RGB frame:
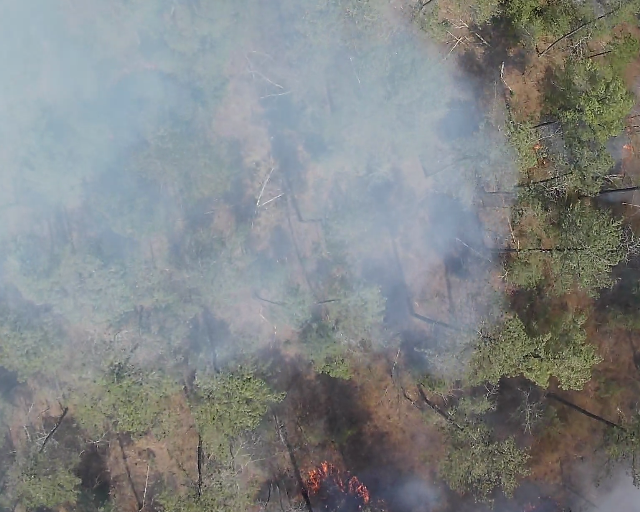
Thermal frame:
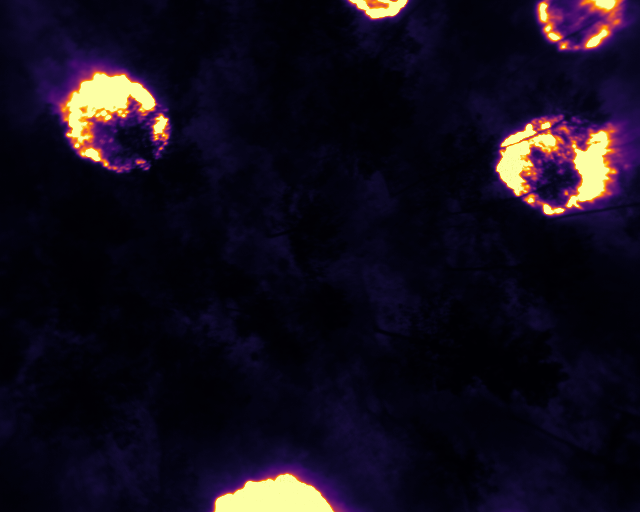
Captured: 2026-02-26 02:28:14
Pixels at or above 80 °C: 18874 (fraction of frame: 0.0576)